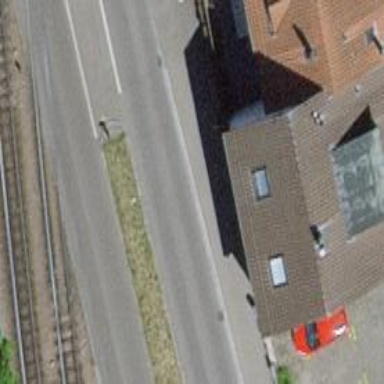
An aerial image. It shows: Bus stop with platform for public transport.